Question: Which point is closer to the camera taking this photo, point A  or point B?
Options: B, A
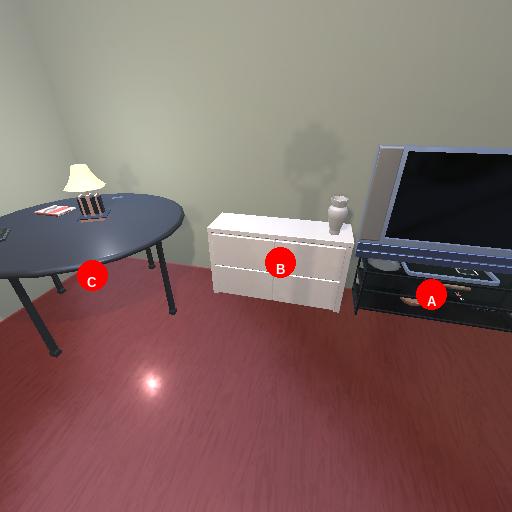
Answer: B